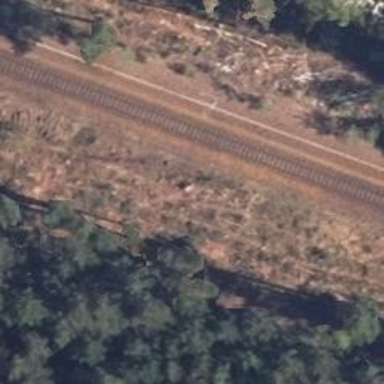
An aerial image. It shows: Abandoned railway.